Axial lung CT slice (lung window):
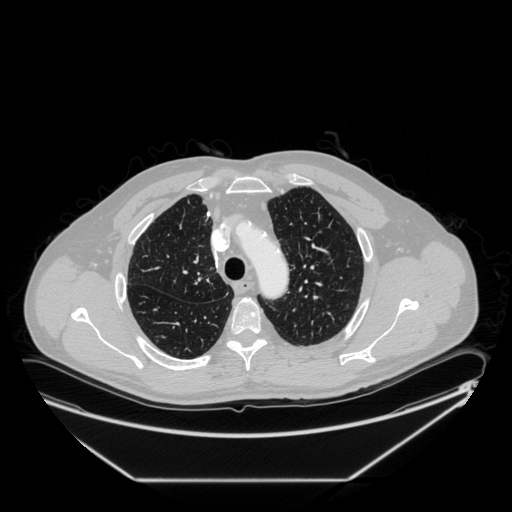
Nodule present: no